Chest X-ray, AP view. Patient: 57 years old, sex M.
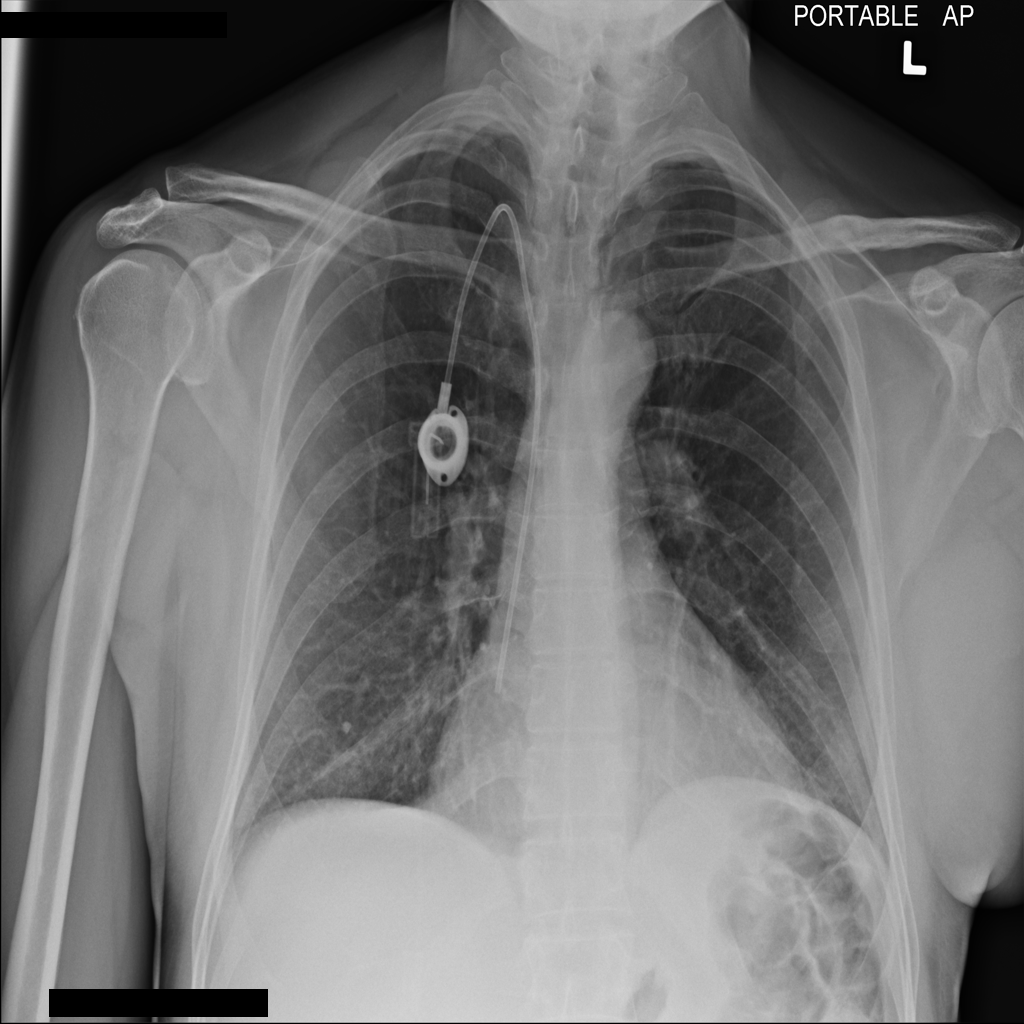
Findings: No Finding